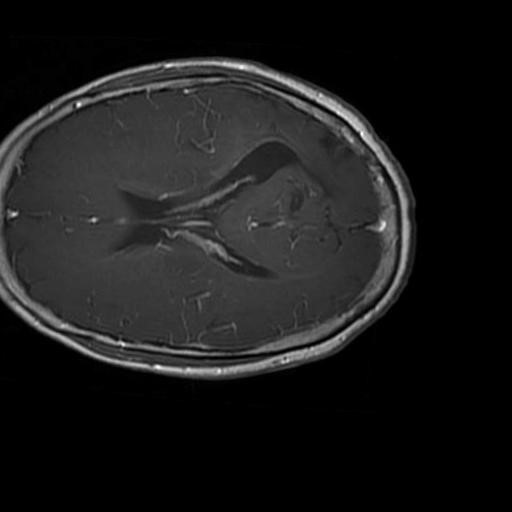
Label: brain_glioma